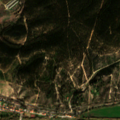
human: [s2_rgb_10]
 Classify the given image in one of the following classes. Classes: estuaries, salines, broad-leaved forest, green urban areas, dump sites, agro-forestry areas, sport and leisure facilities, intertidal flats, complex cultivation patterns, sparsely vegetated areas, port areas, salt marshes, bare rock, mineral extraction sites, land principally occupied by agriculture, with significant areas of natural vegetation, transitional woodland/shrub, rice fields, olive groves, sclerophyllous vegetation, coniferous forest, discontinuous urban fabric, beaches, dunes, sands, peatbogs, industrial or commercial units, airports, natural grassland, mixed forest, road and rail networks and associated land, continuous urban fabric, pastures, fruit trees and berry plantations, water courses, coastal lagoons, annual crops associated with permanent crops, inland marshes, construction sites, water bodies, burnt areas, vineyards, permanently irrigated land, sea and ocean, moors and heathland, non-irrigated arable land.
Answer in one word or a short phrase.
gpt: discontinuous urban fabric, permanently irrigated land, broad-leaved forest, transitional woodland/shrub